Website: macys
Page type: customer-info-address
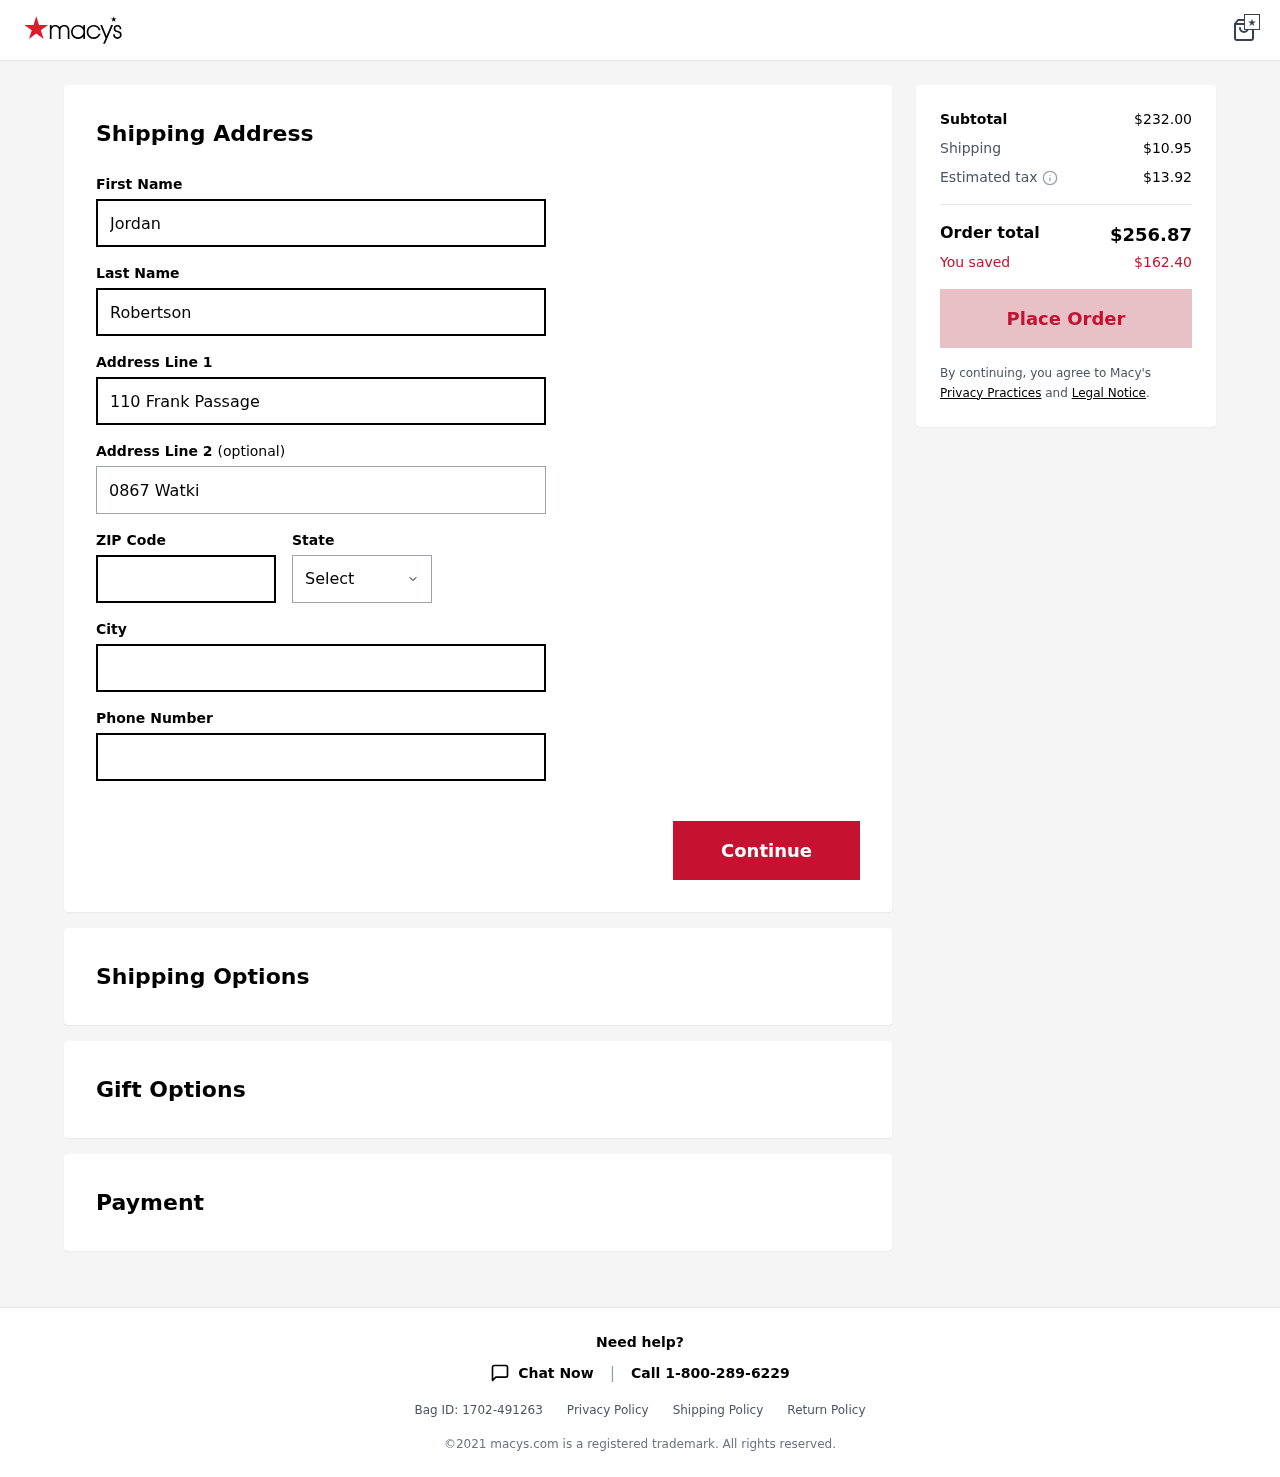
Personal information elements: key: PII_CITY
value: Arnoldshire
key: PII_FIRSTNAME
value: Jordan
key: PII_LASTNAME
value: Robertson
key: PII_PHONE
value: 7023868216
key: PII_POSTCODE
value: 51362
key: PII_STATE
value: North Carolina
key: PII_STREET
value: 110 Frank Passage
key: PII_STREET2
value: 0867 Watkins Heights Apt. 414
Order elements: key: ORDER_SUBTOTAL
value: $232.00
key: ORDER_SHIPPING_COST
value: $10.95
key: ORDER_TAX
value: $13.92
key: ORDER_TOTAL
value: $256.87
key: ORDER_SAVINGS
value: $162.40